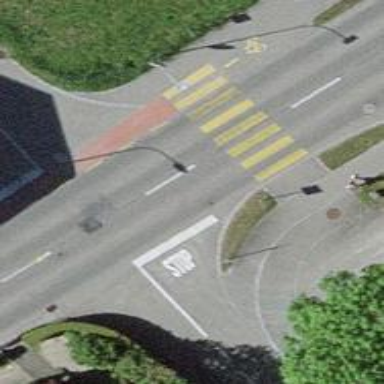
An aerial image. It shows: Uncontrolled and marked road crossing.